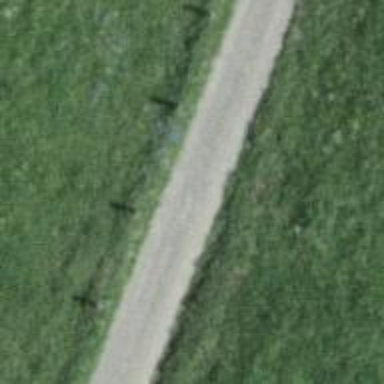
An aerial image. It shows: Gravel track with grade 2 quality.